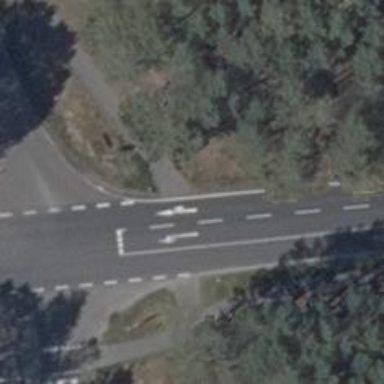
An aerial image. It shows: Primary road with asphalt surface.